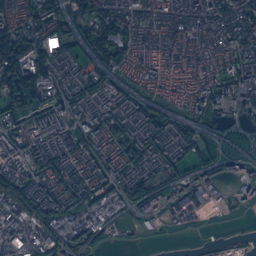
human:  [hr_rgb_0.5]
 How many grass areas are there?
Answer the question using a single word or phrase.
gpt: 395

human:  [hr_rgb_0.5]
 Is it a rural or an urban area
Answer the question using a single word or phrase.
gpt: urban

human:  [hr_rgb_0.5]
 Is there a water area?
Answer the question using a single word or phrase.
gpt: yes

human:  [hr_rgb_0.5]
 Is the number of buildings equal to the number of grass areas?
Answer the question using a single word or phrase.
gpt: no

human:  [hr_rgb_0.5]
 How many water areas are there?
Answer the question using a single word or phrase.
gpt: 95

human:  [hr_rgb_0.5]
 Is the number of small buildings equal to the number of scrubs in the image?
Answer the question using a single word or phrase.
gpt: no

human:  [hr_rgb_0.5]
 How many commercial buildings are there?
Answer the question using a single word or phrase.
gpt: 259

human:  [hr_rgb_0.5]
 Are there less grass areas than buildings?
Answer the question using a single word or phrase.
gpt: yes

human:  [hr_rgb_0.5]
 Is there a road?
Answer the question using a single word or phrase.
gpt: yes

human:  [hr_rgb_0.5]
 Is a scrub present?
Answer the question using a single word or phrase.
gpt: yes

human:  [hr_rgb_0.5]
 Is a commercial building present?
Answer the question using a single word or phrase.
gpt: yes

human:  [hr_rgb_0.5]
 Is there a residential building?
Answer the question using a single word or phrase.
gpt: yes

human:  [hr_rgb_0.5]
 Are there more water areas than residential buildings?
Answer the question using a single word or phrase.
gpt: no

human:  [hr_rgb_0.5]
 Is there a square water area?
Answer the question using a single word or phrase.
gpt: yes

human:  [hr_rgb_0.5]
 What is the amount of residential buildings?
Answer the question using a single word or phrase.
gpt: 11253

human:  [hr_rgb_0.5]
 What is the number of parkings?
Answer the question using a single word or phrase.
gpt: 127

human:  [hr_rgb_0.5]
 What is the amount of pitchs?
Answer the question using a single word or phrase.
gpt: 15

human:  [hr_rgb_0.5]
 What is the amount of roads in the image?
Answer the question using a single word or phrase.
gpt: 1995

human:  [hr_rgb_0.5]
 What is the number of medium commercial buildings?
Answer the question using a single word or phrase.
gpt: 62

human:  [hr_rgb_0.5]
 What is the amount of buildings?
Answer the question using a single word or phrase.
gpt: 11751

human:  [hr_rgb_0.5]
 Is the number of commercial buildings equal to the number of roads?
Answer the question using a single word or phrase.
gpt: no

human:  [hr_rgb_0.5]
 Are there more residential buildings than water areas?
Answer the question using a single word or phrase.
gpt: yes

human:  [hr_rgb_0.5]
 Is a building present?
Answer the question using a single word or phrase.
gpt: yes

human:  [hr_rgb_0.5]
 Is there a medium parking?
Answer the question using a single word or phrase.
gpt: yes

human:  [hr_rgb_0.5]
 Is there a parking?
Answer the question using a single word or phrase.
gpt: yes

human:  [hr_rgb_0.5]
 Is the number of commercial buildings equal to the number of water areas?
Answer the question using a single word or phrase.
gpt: no

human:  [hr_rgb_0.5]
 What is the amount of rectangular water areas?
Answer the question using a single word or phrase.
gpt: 18

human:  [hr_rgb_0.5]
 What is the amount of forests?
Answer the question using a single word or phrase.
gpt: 176

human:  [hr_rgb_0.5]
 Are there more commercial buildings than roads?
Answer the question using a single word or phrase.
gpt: no

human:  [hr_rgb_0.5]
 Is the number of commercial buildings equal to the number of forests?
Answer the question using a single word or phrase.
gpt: no

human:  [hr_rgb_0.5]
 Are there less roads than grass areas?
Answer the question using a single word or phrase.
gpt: no

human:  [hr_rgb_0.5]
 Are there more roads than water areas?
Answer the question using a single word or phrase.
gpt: yes

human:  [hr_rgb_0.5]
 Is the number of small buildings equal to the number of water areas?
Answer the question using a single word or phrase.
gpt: no

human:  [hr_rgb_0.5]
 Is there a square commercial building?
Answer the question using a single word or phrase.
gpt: no

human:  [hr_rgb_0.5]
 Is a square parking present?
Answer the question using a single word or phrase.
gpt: no

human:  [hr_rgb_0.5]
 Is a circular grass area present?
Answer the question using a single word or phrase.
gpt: yes

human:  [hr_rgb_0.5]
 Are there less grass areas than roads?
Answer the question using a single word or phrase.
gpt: yes

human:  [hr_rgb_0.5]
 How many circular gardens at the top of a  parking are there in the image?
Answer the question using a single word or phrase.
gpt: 0

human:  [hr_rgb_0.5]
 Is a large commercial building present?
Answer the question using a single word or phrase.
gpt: yes

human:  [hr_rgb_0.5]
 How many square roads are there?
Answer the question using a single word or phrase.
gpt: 0

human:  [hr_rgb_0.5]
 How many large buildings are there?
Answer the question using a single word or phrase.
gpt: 17

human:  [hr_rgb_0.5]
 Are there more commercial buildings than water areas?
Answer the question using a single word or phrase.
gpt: yes

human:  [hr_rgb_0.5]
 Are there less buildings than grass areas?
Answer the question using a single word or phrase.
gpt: no

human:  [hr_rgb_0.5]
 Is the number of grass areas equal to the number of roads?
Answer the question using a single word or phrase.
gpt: no

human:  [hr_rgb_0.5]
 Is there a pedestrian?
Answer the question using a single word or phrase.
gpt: yes

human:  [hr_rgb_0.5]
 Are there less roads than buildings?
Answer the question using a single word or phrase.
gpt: yes

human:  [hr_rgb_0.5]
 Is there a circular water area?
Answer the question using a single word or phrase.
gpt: yes

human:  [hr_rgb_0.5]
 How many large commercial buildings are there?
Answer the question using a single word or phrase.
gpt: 8

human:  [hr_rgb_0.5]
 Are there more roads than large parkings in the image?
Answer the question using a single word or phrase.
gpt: yes

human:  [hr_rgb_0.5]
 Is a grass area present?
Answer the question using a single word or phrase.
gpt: yes

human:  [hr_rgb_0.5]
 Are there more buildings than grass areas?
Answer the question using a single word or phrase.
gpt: yes

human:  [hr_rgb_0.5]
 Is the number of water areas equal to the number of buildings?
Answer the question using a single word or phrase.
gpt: no

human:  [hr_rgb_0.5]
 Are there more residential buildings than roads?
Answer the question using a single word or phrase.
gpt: yes

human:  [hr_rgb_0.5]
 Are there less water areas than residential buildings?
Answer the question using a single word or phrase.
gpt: yes

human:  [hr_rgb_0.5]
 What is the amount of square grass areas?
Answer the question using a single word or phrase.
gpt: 1

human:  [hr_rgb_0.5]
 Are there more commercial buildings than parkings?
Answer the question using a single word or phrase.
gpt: yes

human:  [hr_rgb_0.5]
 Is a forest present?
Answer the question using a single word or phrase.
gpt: yes

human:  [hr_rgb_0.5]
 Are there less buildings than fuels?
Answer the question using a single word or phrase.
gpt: no

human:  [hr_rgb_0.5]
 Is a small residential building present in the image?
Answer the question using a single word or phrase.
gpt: yes

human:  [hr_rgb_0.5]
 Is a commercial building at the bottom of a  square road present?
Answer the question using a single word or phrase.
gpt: no

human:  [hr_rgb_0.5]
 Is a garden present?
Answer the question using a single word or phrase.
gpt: yes

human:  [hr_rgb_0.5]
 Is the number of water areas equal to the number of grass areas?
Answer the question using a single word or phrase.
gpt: no

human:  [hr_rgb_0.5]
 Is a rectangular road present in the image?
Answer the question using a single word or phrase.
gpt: no

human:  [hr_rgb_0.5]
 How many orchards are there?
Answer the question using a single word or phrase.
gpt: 2